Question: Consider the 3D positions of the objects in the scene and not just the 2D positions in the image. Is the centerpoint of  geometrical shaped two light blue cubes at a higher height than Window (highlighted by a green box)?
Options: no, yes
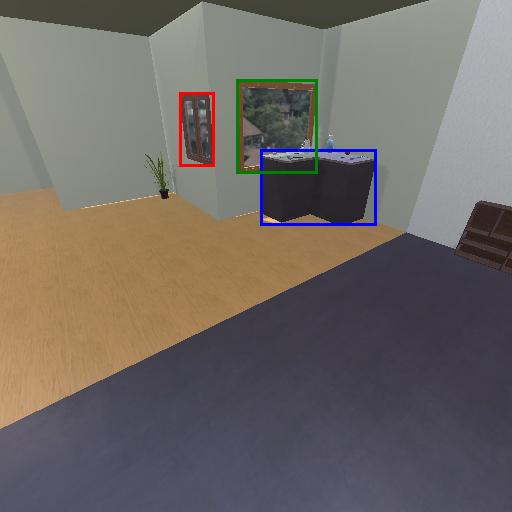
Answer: no